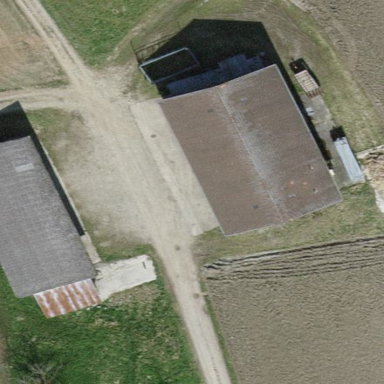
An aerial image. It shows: Farmyard area.